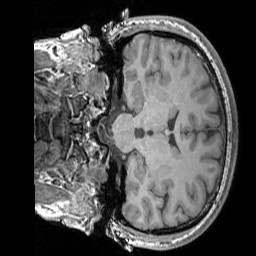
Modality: T1w
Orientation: coronal